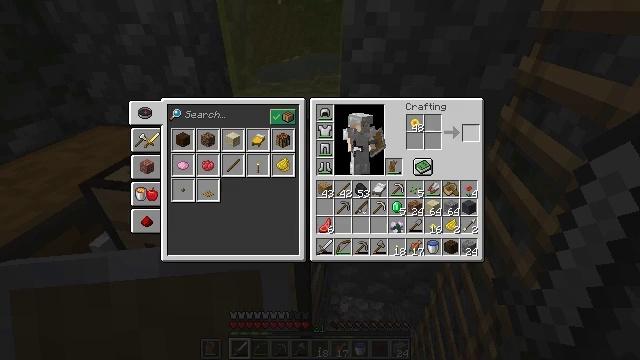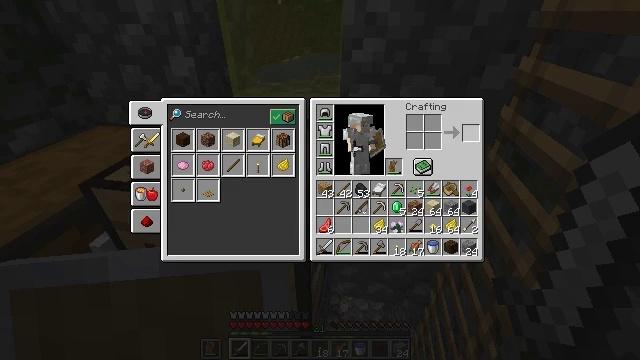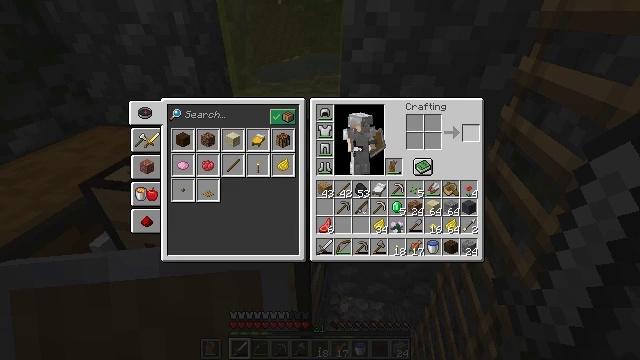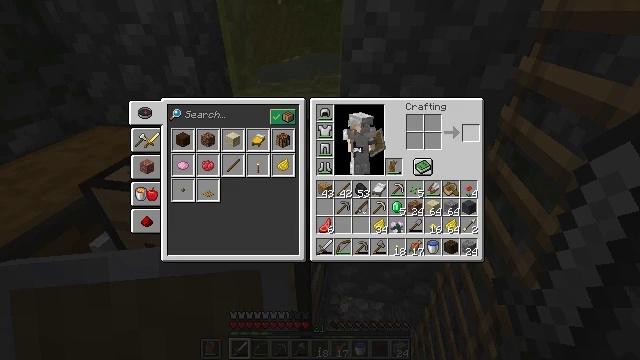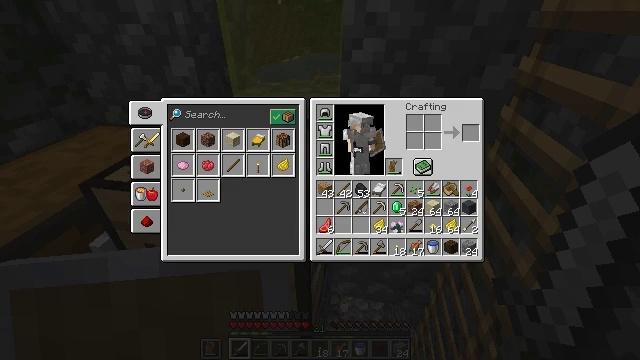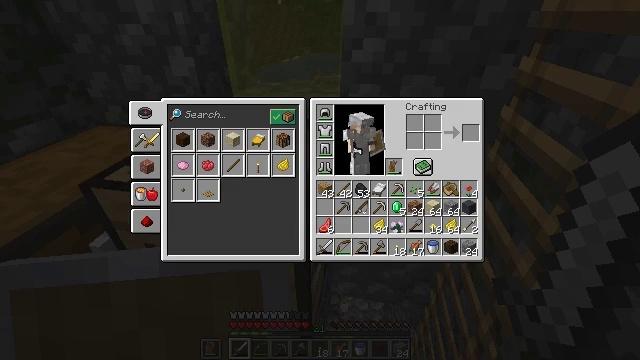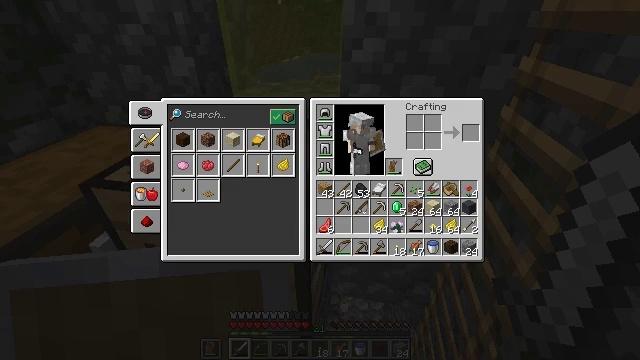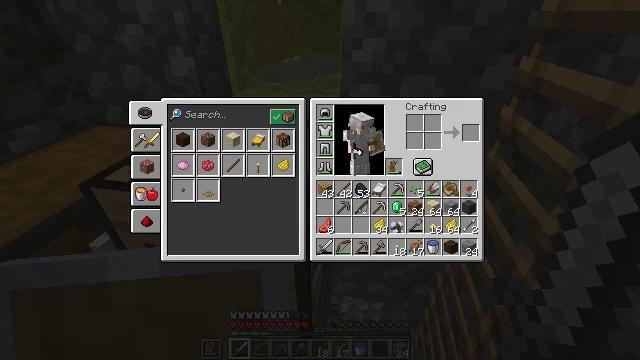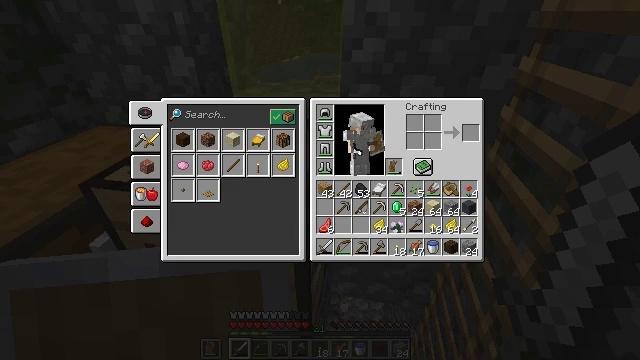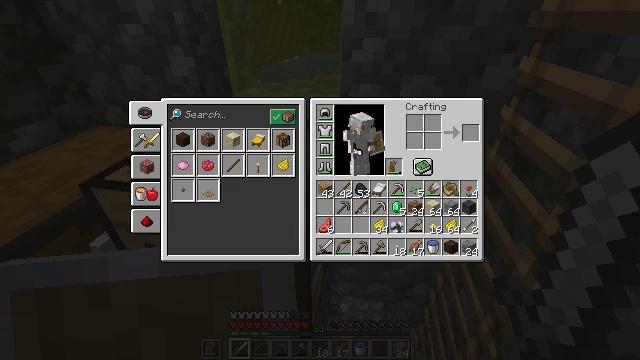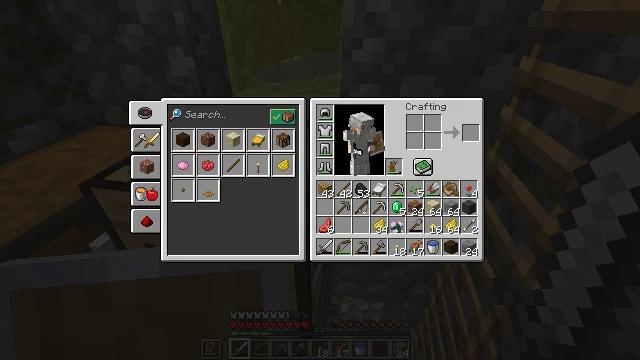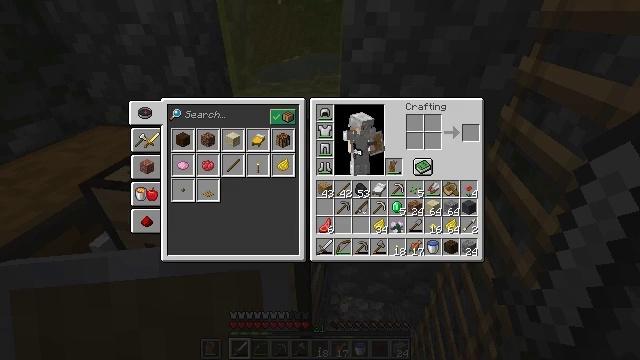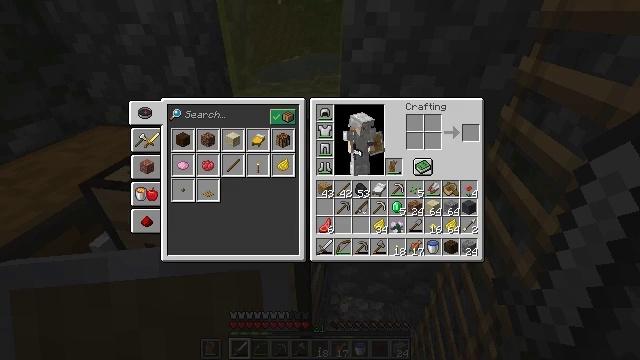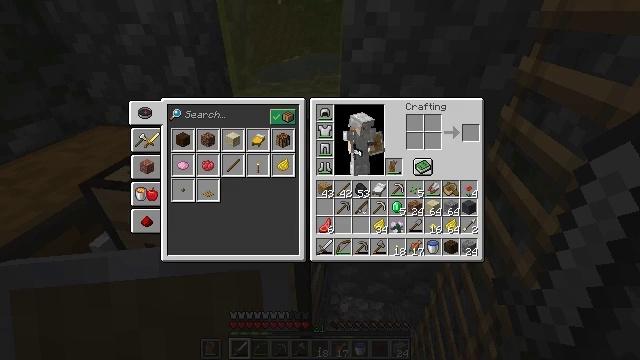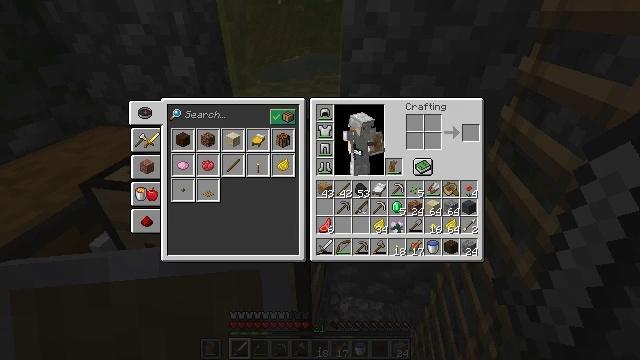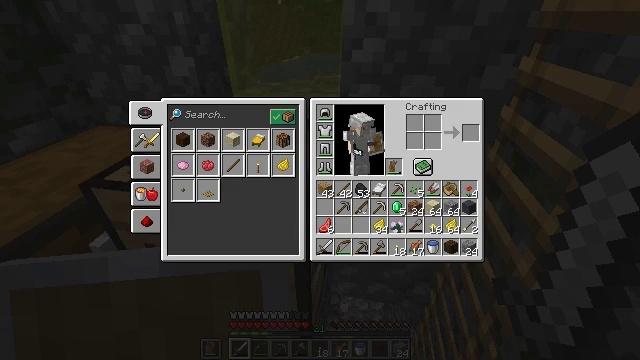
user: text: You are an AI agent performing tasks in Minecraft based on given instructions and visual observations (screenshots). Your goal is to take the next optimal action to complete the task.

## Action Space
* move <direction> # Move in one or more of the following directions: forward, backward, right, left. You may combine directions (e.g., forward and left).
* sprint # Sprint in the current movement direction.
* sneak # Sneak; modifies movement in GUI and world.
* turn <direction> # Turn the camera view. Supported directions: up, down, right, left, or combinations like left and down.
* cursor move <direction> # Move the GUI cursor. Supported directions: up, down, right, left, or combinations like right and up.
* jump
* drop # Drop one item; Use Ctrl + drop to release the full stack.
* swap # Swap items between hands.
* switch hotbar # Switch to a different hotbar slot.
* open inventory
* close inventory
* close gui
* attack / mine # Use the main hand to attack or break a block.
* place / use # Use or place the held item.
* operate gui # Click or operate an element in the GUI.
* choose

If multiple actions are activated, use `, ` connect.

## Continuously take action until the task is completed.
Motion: motion action
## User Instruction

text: Make yellow concrete powder at the crafting table.
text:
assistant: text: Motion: open gui
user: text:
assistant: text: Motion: no_op
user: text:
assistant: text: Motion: no_op
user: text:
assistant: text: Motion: no_op
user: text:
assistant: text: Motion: no_op
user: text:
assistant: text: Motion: no_op
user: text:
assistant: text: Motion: no_op
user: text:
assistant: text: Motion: no_op
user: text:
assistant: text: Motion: no_op
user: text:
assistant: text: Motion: no_op
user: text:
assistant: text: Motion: no_op
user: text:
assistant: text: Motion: no_op
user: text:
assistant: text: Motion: no_op
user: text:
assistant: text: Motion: no_op
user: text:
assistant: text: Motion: no_op
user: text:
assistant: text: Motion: no_op
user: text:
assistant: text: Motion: no_op
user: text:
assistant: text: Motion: no_op
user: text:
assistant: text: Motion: no_op
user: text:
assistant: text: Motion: no_op
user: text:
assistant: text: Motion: no_op
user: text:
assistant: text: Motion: no_op
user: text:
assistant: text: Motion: no_op
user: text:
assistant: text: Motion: no_op
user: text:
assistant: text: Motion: no_op
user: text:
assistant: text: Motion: no_op
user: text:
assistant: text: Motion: no_op
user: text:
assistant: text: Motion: no_op
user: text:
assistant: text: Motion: no_op
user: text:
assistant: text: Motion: no_op